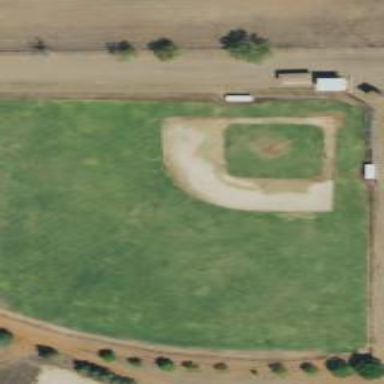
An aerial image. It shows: Pitch designated for sports like baseball and softball.